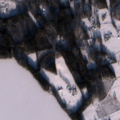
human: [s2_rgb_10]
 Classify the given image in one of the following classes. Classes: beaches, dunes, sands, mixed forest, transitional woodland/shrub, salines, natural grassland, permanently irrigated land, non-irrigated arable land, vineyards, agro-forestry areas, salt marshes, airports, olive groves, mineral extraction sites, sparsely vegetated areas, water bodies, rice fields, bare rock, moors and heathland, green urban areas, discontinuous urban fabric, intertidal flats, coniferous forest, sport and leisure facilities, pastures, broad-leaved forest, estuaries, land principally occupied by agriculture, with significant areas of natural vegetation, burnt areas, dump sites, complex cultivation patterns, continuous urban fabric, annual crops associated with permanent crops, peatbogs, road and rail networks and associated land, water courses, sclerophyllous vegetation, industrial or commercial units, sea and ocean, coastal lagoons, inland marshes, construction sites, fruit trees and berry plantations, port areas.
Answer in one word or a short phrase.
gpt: land principally occupied by agriculture, with significant areas of natural vegetation, broad-leaved forest, coniferous forest, mixed forest, water bodies